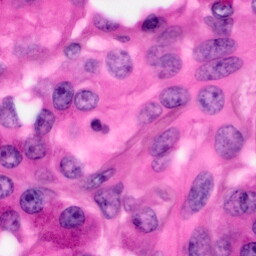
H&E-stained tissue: Pancreatic